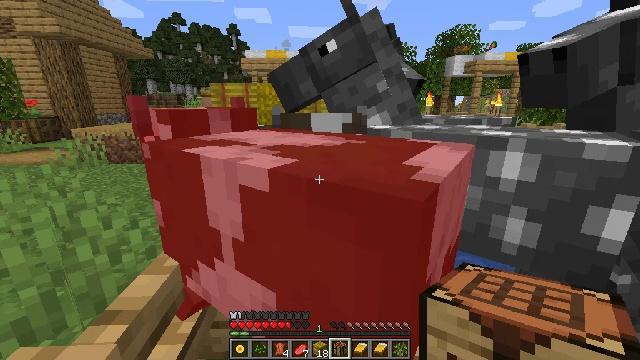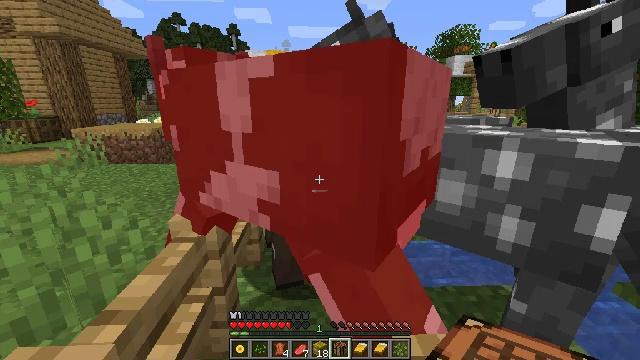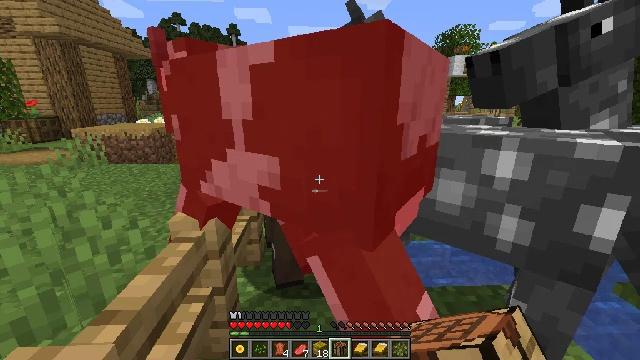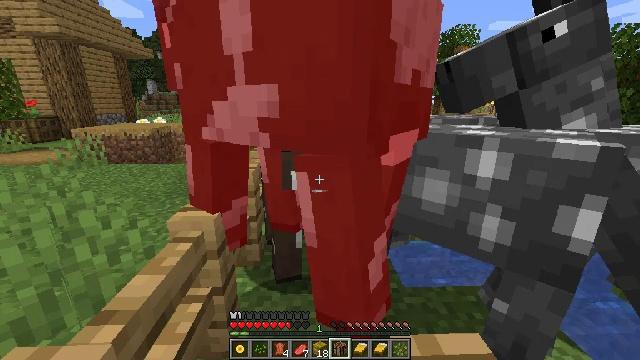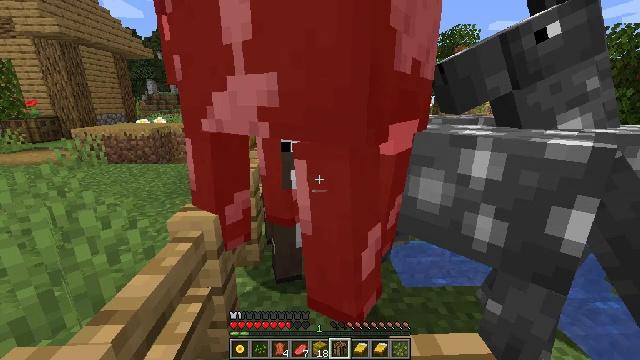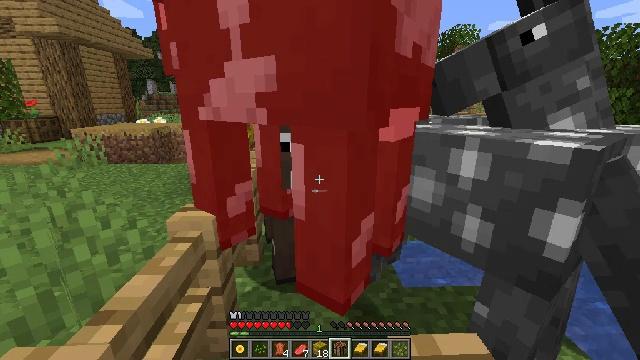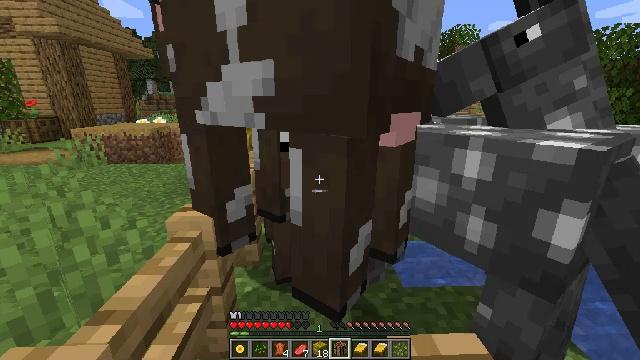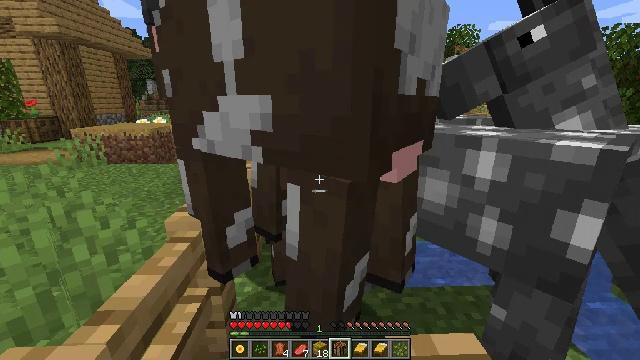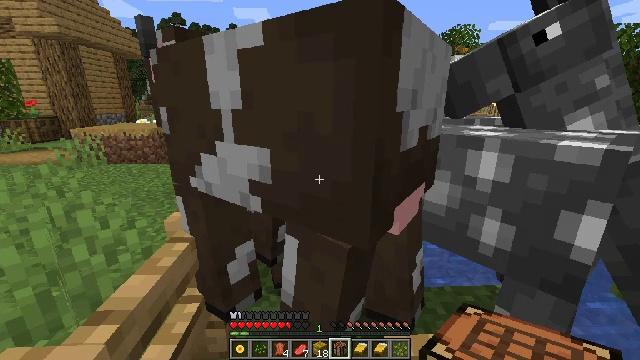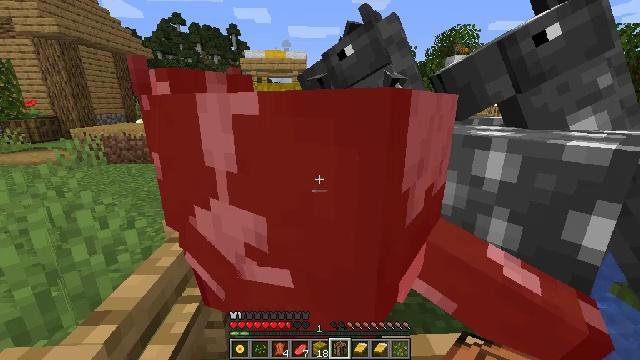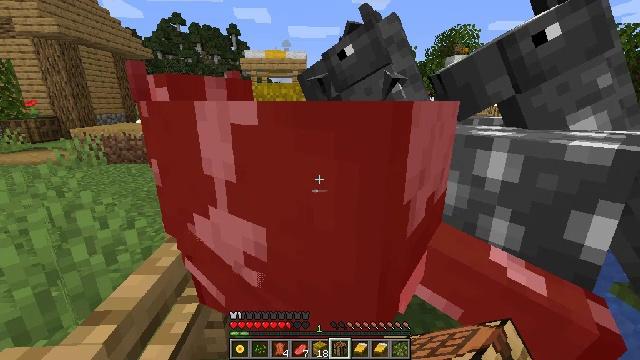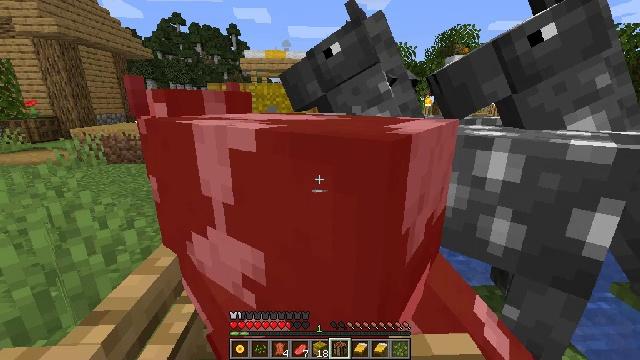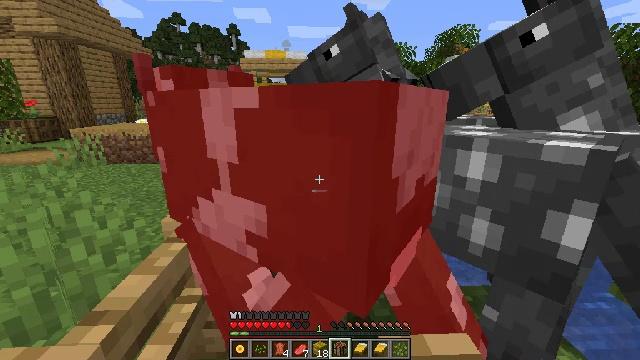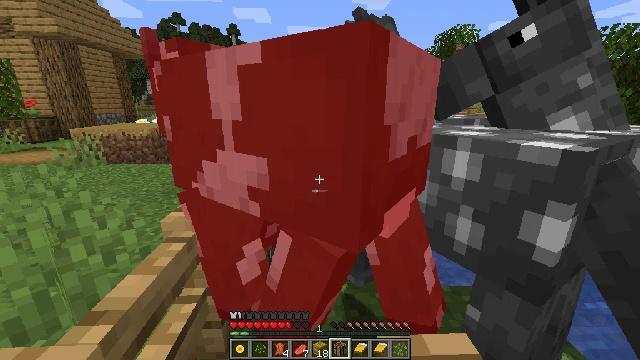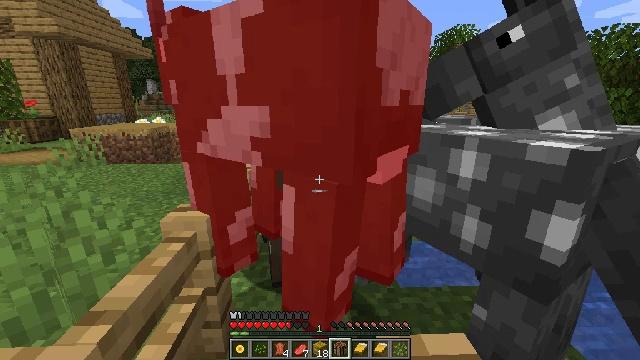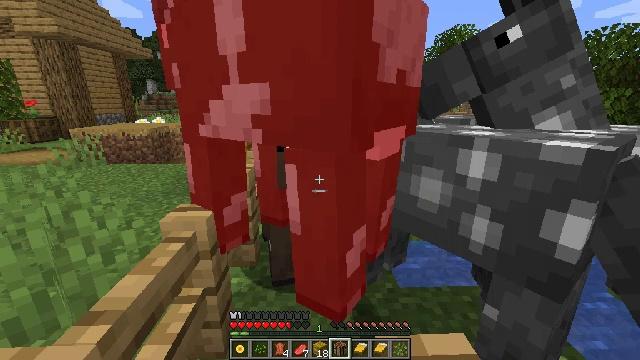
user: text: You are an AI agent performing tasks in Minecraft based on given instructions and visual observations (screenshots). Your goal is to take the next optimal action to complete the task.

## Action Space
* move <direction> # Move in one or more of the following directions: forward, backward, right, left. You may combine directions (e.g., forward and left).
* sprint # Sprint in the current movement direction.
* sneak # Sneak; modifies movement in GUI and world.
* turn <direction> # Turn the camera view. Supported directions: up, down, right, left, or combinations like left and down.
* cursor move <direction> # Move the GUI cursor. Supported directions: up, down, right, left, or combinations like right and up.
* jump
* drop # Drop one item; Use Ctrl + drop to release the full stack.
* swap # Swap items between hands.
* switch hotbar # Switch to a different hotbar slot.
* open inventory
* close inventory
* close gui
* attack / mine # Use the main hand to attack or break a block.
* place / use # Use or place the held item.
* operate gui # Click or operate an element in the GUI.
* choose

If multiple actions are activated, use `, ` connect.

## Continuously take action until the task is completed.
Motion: motion action
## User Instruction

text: Hunt a cow.
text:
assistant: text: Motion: move forward, attack / mine
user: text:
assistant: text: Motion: move forward, attack / mine
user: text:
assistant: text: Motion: move forward
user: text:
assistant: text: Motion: move forward, attack / mine
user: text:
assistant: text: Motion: move forward, attack / mine
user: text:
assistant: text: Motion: move forward, attack / mine
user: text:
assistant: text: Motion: move forward, attack / mine
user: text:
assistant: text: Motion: move forward
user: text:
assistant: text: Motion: move forward, attack / mine
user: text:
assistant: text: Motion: move forward, attack / mine
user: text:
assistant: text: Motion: move forward
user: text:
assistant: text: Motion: move forward, attack / mine
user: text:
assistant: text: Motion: move forward, attack / mine
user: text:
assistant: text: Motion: move forward, attack / mine
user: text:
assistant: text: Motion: move forward
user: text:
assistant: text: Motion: move forward
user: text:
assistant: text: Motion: move forward, attack / mine
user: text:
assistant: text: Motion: move forward, attack / mine
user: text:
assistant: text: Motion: move forward, attack / mine
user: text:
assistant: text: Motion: move forward
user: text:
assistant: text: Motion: move forward, attack / mine
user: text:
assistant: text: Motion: move forward, attack / mine
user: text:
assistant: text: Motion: move forward
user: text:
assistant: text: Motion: move forward, attack / mine
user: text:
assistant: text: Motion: move forward, attack / mine
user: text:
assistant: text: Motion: move forward, attack / mine
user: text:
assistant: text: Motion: move forward, attack / mine
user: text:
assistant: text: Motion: move forward, attack / mine
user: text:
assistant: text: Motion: move forward, attack / mine
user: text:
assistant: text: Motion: move forward